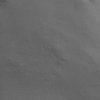
Atmospheric dust classification: not_dusty